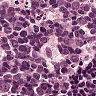
Metastatic tissue present: no